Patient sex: F
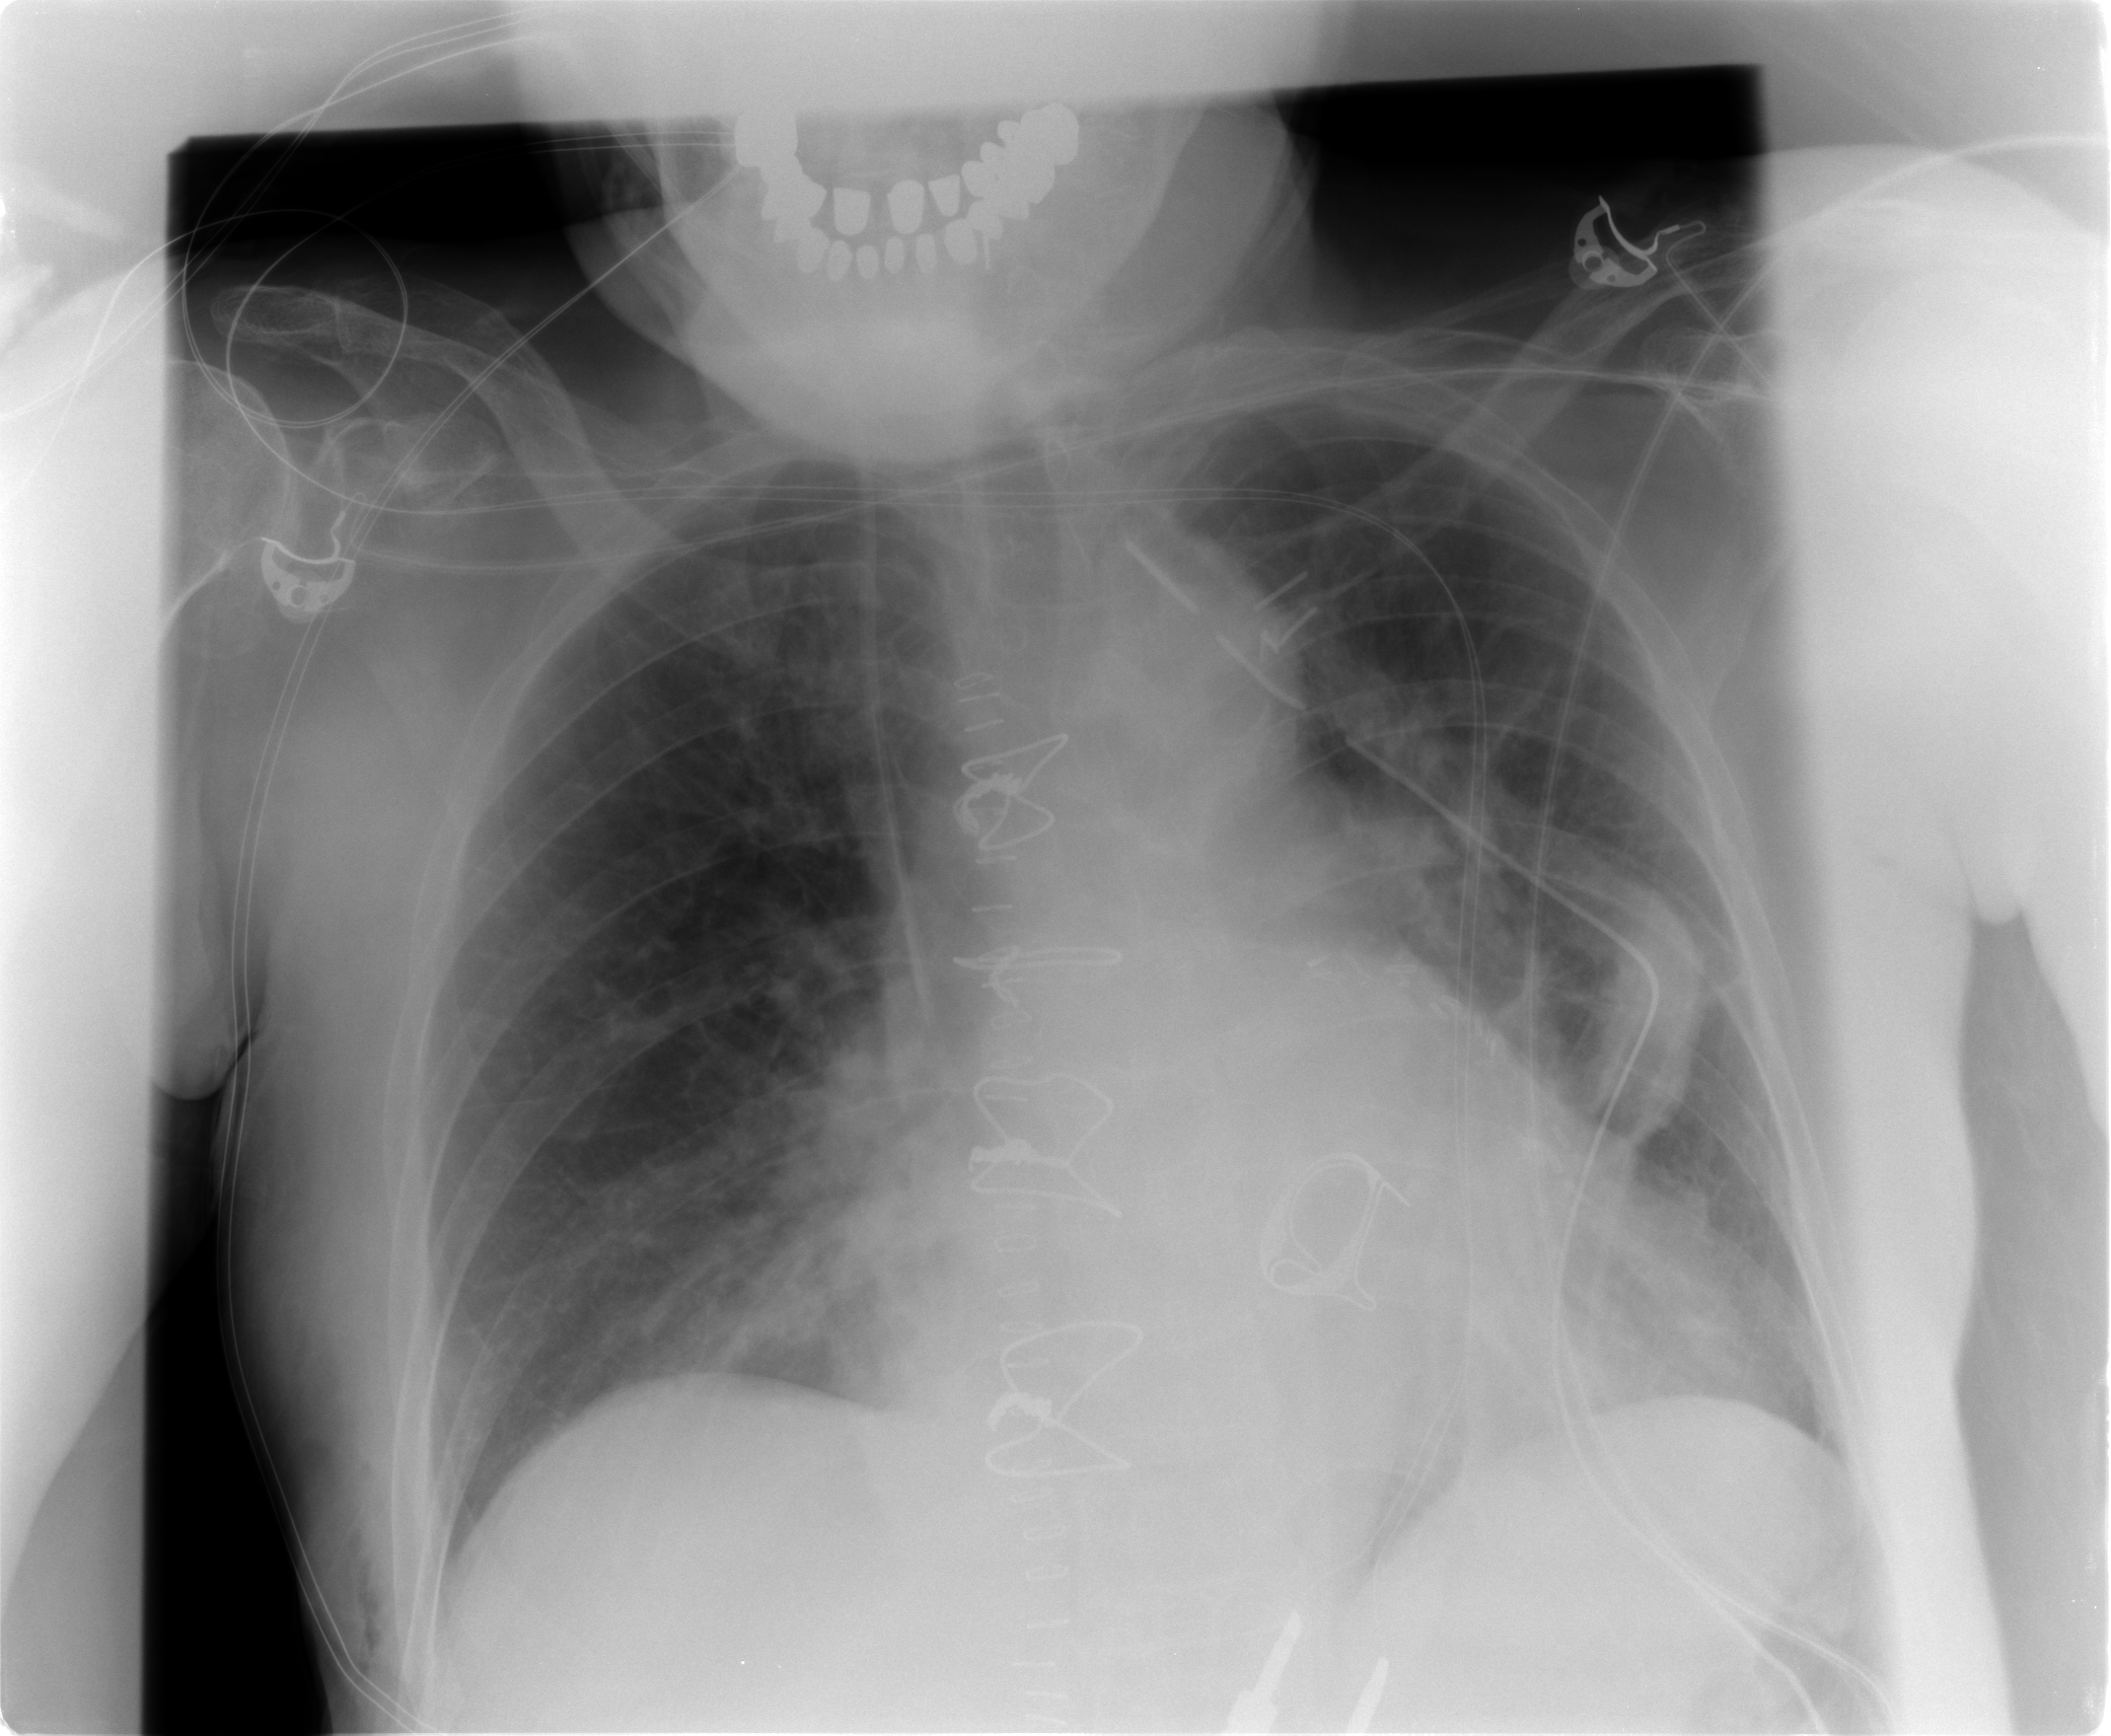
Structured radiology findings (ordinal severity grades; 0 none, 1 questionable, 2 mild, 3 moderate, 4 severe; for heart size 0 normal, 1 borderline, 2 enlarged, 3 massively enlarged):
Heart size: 2
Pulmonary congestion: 2
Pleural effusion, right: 0
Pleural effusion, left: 0
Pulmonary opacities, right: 0
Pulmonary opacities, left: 0
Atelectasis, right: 0
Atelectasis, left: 0